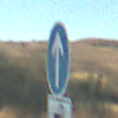
Verkehrszeichen: VorgeschriebeneFahrtrichtungGeradeaus
Zusatzzeichen unten: MehrspurigeFahrzeugeFrei8
Umgebung: Outdoor, Nature
Tageszeit: MorningAfternoon
Wetter: PartlyCloudy
Licht: Natural
Jahreszeit: NotSpecified
Kontrast: HighContrast